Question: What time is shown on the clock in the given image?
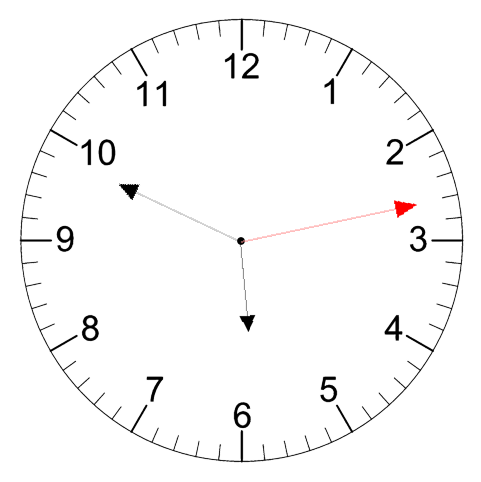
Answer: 05:49:13